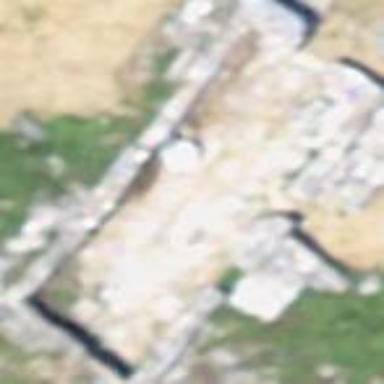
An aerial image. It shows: Historic building now in ruins.